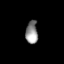
Tissue: lung
Cell type: Epithelial cells
Senescence score: 0.6908
Nuclear area (px): 270
Mean DAPI intensity: 144.426